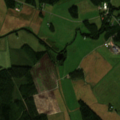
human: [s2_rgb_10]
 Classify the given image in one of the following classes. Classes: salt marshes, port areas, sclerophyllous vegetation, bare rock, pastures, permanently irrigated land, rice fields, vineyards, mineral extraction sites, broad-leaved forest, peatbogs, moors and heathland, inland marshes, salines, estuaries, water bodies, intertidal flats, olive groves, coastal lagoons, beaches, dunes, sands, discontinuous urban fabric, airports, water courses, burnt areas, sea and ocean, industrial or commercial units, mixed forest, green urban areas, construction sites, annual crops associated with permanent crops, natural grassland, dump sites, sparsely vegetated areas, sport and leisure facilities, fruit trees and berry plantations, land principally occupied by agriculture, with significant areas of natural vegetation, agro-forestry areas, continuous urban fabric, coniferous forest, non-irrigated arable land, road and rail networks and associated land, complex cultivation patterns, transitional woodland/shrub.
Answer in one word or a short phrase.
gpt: non-irrigated arable land, land principally occupied by agriculture, with significant areas of natural vegetation, mixed forest